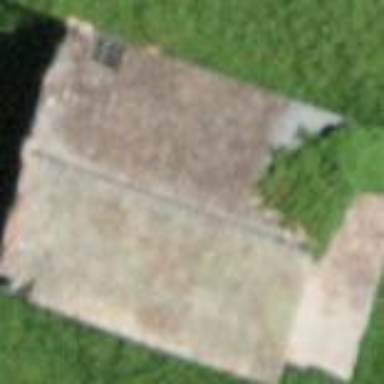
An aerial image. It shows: Barn.